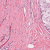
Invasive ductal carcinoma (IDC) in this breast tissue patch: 0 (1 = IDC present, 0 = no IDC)